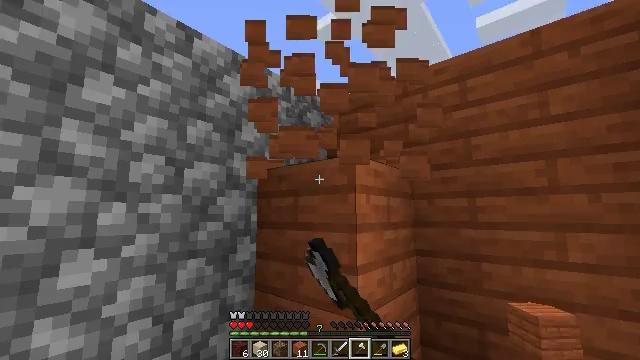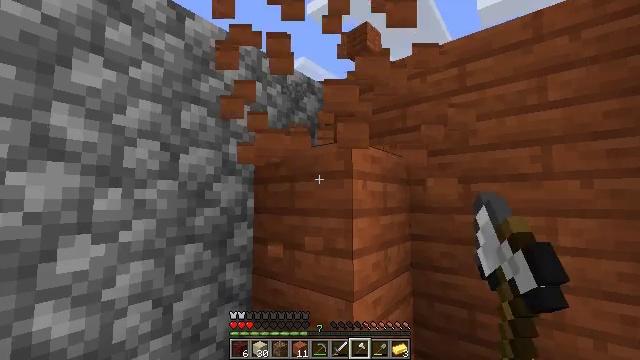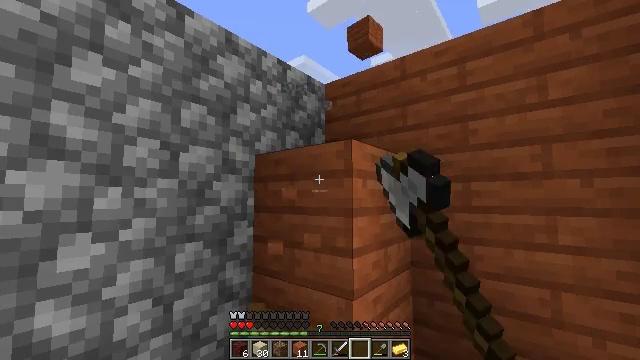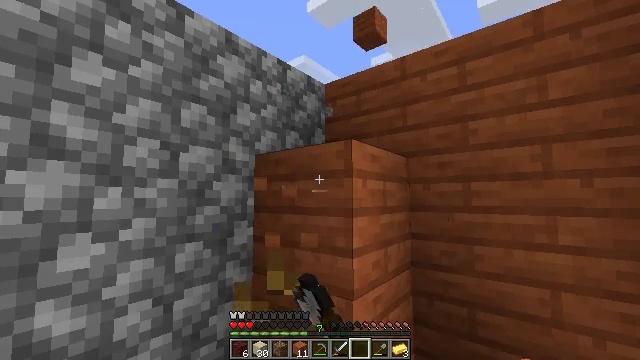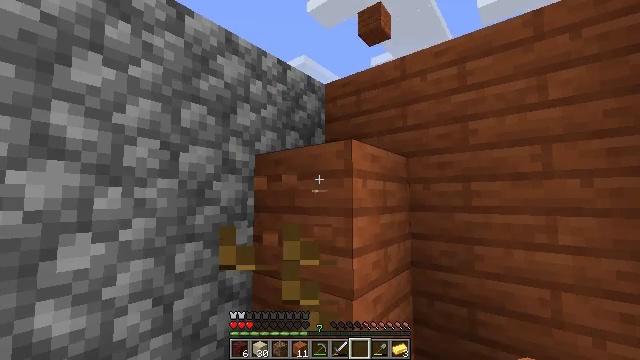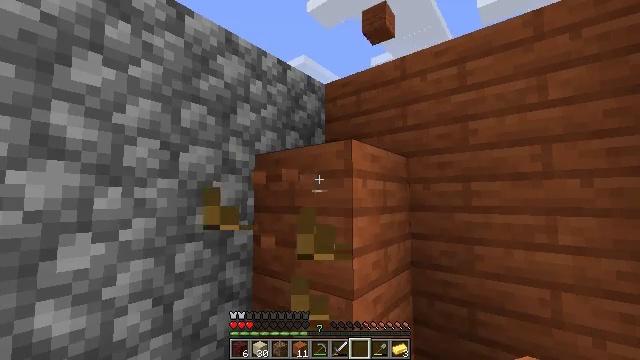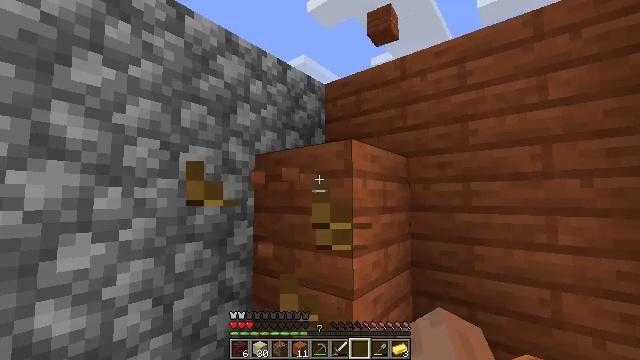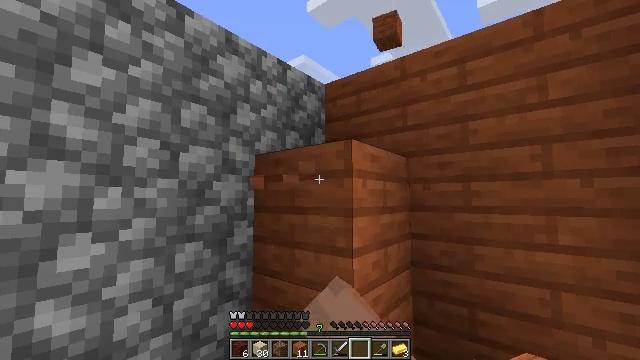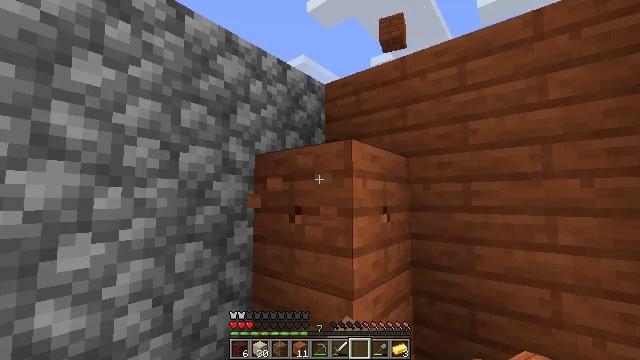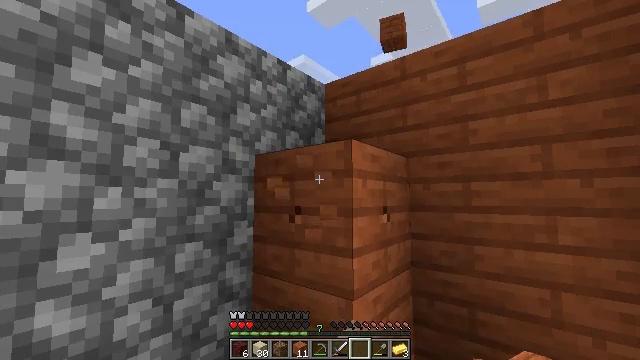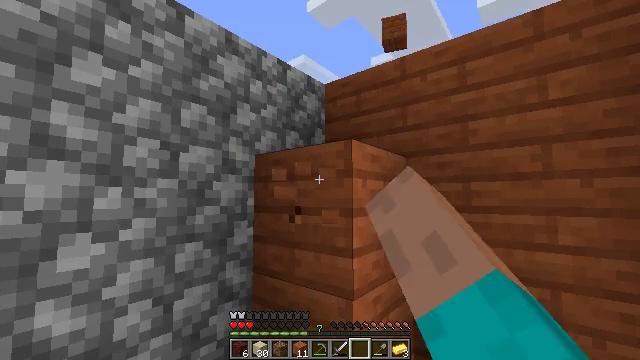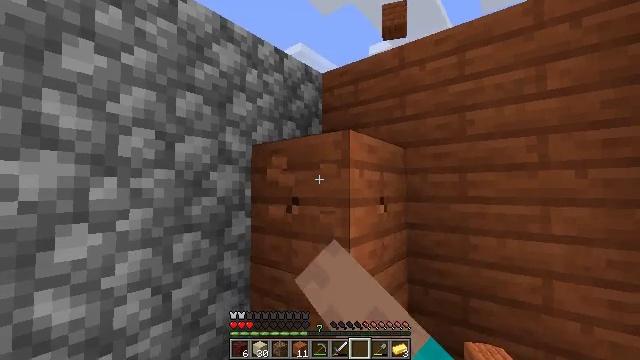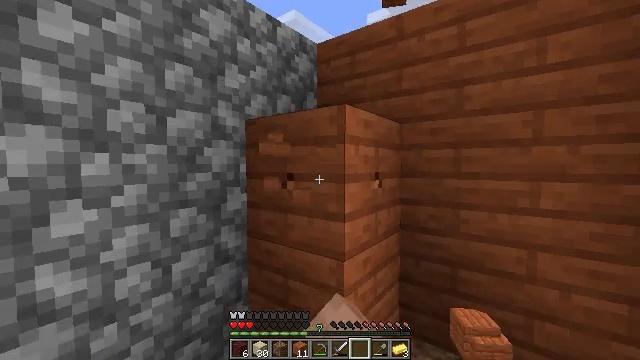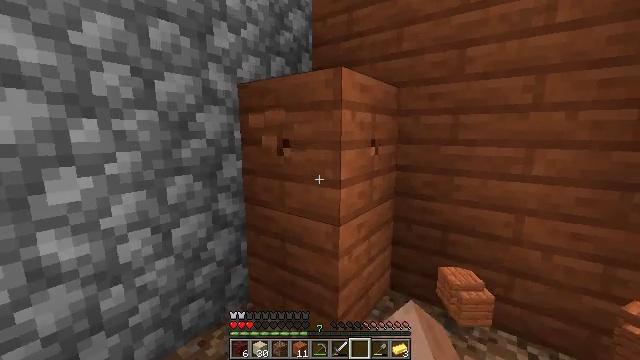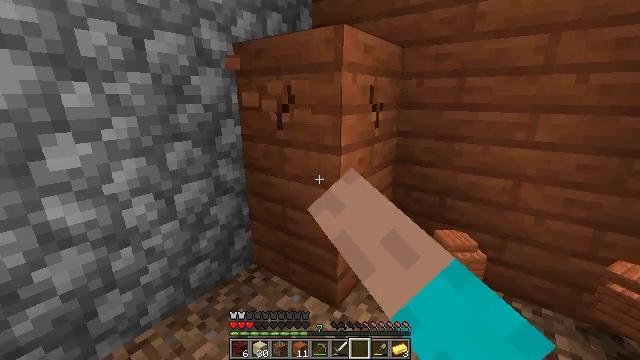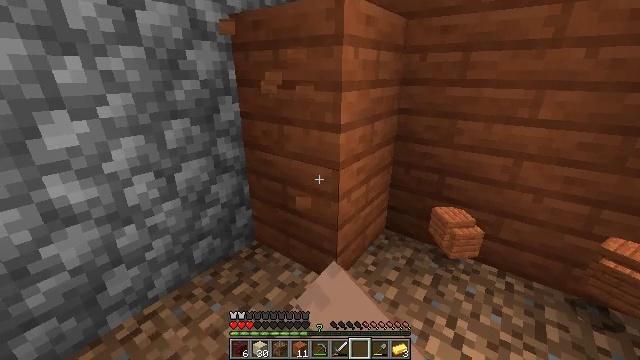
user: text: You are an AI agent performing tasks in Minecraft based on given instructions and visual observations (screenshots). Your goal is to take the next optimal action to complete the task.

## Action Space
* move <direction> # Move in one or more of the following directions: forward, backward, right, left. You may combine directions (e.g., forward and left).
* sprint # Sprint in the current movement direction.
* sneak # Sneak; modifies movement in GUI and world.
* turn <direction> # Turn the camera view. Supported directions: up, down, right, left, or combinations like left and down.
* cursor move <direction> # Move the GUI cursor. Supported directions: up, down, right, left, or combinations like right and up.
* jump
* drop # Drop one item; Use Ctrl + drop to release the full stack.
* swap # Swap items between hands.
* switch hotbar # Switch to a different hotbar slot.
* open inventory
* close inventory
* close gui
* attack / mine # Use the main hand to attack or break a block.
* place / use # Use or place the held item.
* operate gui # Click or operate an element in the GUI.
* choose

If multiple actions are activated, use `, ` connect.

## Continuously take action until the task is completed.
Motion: motion action
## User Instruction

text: Gather some acacia planks.
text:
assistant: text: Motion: turn down, attack / mine
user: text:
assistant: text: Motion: attack / mine
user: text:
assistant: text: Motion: attack / mine
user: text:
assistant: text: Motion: attack / mine
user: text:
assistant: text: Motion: attack / mine
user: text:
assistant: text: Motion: attack / mine
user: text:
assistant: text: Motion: attack / mine
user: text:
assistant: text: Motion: attack / mine
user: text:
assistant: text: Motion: attack / mine
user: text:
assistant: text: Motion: attack / mine
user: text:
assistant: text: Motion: turn down, attack / mine
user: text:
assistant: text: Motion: turn right and down, attack / mine
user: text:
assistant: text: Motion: turn down, attack / mine
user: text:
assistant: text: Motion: turn down, attack / mine
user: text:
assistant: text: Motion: turn down, attack / mine
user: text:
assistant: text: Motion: turn down, attack / mine
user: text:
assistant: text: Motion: attack / mine
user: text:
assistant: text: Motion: attack / mine
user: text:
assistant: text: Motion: attack / mine
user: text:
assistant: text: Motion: attack / mine
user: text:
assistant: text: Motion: attack / mine
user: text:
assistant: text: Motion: no_op
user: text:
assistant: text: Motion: no_op
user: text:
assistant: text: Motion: no_op
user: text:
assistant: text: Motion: no_op
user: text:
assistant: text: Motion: no_op
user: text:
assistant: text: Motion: no_op
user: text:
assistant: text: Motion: no_op
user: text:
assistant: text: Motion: move forward and move left, turn right
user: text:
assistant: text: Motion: move forward and move left, turn right